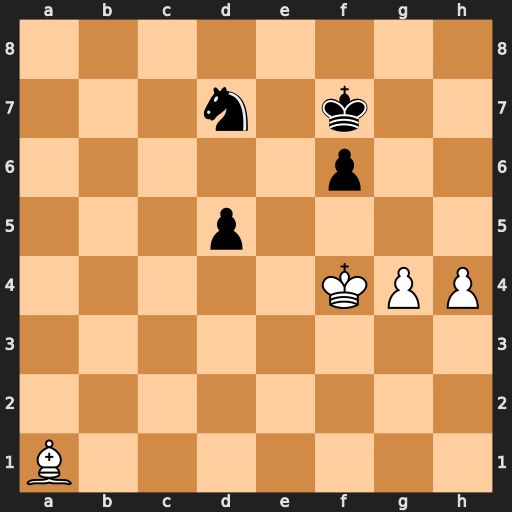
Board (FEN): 8/3n1k2/5p2/3p4/5KPP/8/8/B7
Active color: w
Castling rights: -
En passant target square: -
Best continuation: Kf5 Nb6 Bxf6